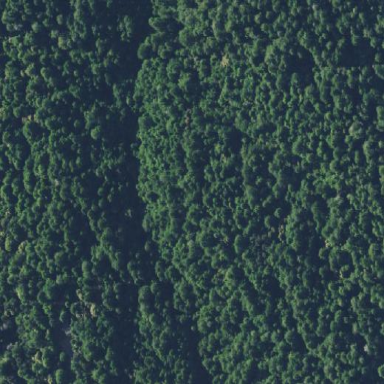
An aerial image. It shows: Forest area.